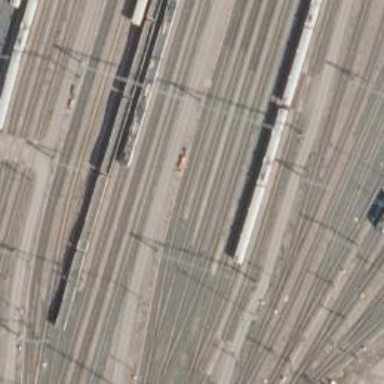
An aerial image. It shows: Rail yard with electrified contact lines for railway operations.